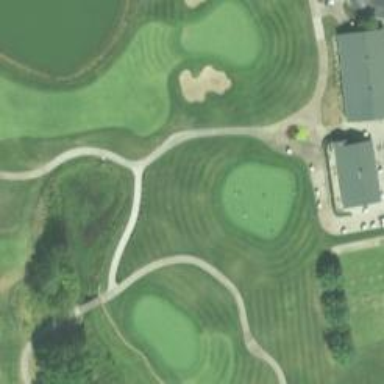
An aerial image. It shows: Path designated for golf carts.